Question: I use SQL Server 2014 Express.
I have a table consisting of information about various professional fights. I have assigned my own Fight ID to each row.
Sometimes, information about the same fight is recorded multiple times, using different Fight IDs. My goal is to identify these duplicates, and then delete them from my table.
This is the code for creating my table:
'''
CREATE TABLE [dbo].[Fights](
[FightId] [int] IDENTITY(1,1) NOT NULL,
[LowIdFighter] [int] NOT NULL,
[HighIdFighter] [int] NOT NULL,
<URL> NOT NULL,
<URL> NOT NULL,
[EventDate] [datetime] NOT NULL,
<URL> NOT NULL,
<URL> NOT NULL,
[FinishingRound] [int] NOT NULL,
<URL> NOT NULL,
CONSTRAINT [PK_Fights] PRIMARY KEY CLUSTERED
(
[FightId] ASC
)WITH (PAD_INDEX = OFF, STATISTICS_NORECOMPUTE = OFF, IGNORE_DUP_KEY = OFF, ALLOW_ROW_LOCKS = ON, ALLOW_PAGE_LOCKS = ON) ON [PRIMARY]
) ON [PRIMARY]
'''
Here is my query:
'''
SELECT
LowIdFighter, HighIdFighter, CAST(EventDate AS DATE),
LowIdFighterOutcome,
COUNT(*) as NumTimesSaved
INTO Duplicate_Fights
FROM Fights
GROUP BY
LowIdFighter, HighIdFighter, EventDate,
LowIdFighterOutcome
HAVING COUNT(*) > 1;
GO
'''
My problem is this: The table Duplicate_Fights contains fights that are not actually duplicates. Fights are considered to be duplicates insofar as they share the same values in two of the four columns (LowIdFighter, HighIdFighter, EventDate, LowIdFighterOutcome). E.g., two fights are considered to be duplicates of each other if they share the same LowIdFighter-HighIdFighter pair, even if these two fighters fought at two completely separate events, possibly with two completely different outcomes. Obviously, this is not what I want.
I want to write a query expression that returns a table of duplicate fights which share the same values in of the four columns. I would appreciate any help on the matter. Thank you.
EDIT: Here is a screenshot of the output when I exclude the "HAVING COUNT(*) > 1" statement:

Row 149 and Row 150 are duplicates of each other, because the dates in those two rows are different, and yet they are included the table of duplicate fights.
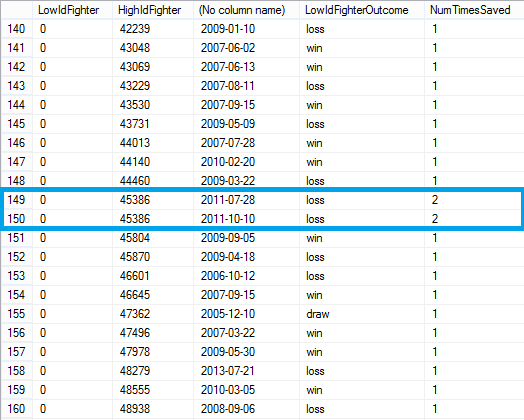
Answer: Those two rows are not duplicate of each other, but both of them exist twice, i.e. fighter '45386' had two fights and both were inserted twice.